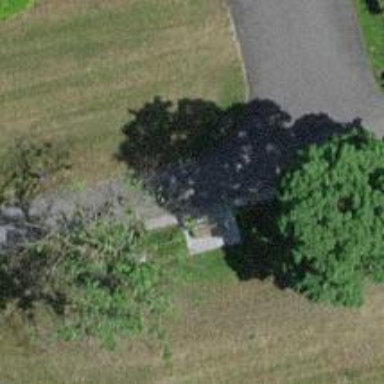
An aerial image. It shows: Bench.